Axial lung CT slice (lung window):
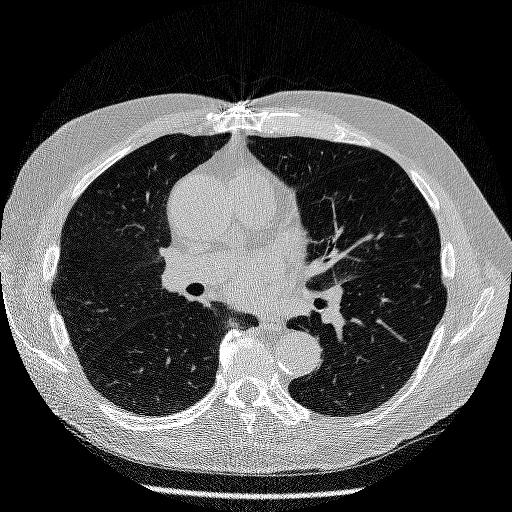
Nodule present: no